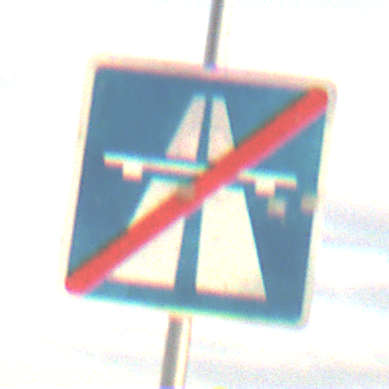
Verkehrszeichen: EndeAutbahn
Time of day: SunriseSunset
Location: Outdoor (Nature)
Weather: PartlyCloudy
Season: NotSpecified
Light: Natural